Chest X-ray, PA view. Patient: 26 years old, sex F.
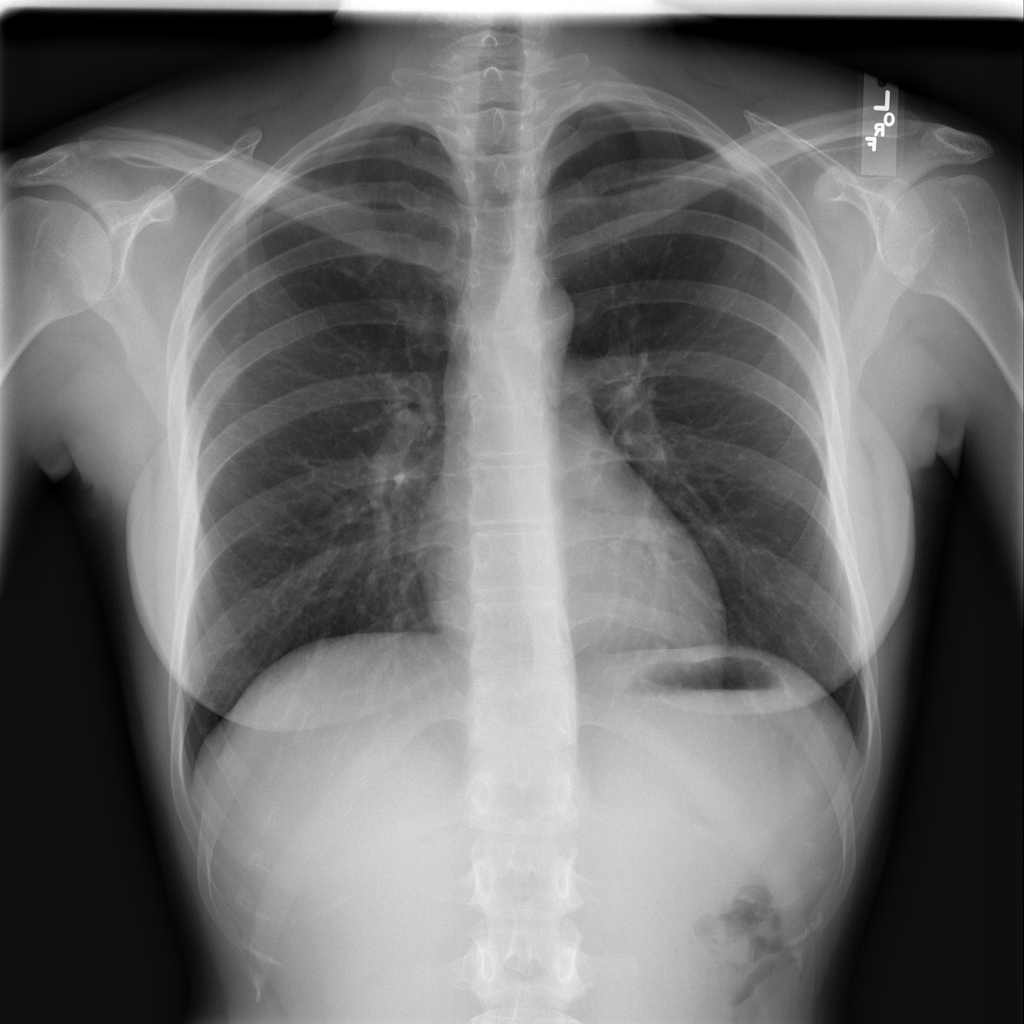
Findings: No Finding